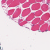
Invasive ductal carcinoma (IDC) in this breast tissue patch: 0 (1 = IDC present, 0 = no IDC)